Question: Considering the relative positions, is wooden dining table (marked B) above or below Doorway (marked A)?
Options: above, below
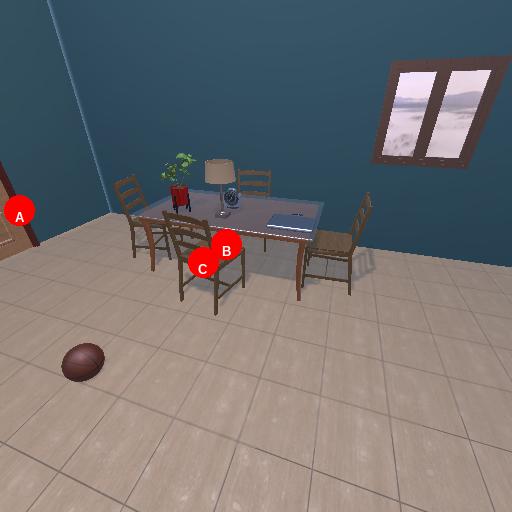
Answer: above